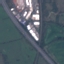
Land use / land cover class: Highway